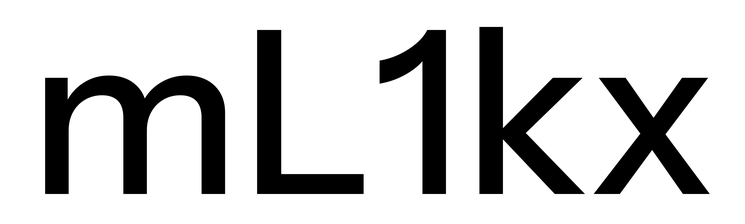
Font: InstrumentSans_Medium